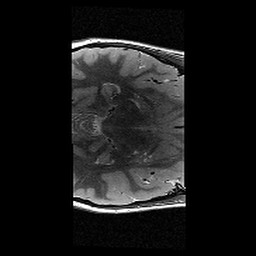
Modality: T2w
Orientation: axial
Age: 9
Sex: female
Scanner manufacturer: siemens
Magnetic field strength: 3 T
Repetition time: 9.23 s
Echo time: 0.067 s